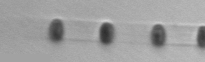
Label: Skeletonema